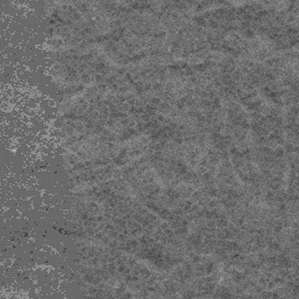
Label: frost